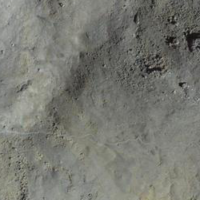
EUNIS habitat code: 49
Species observed at this site:
Saxifraga paniculata